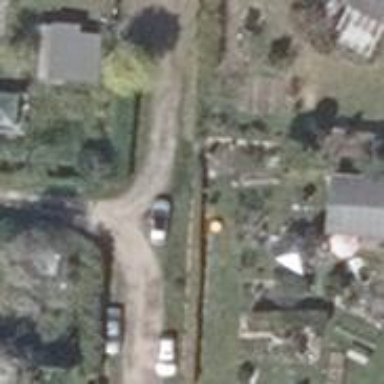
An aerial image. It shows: Alleyway track.